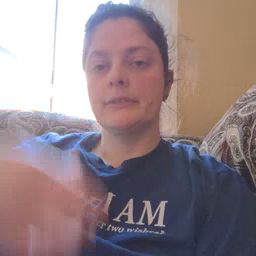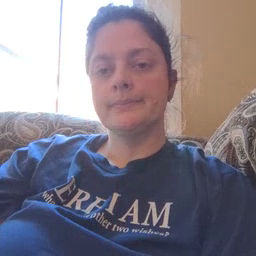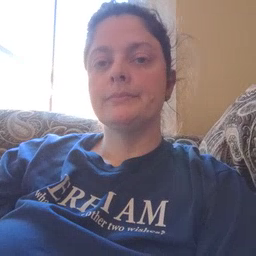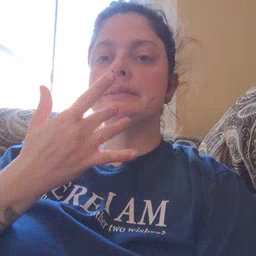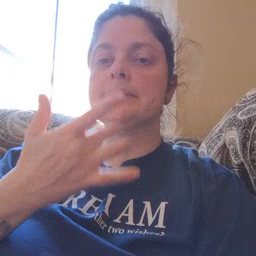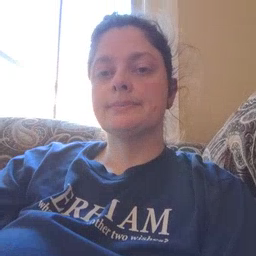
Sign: taste